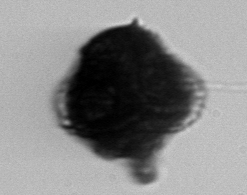
Label: Gonyaulax